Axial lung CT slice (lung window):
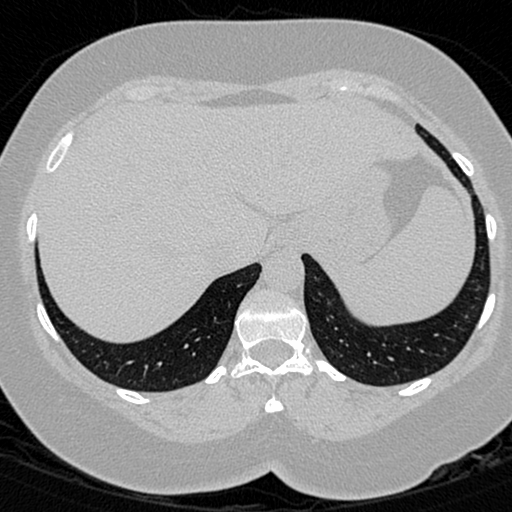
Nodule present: no